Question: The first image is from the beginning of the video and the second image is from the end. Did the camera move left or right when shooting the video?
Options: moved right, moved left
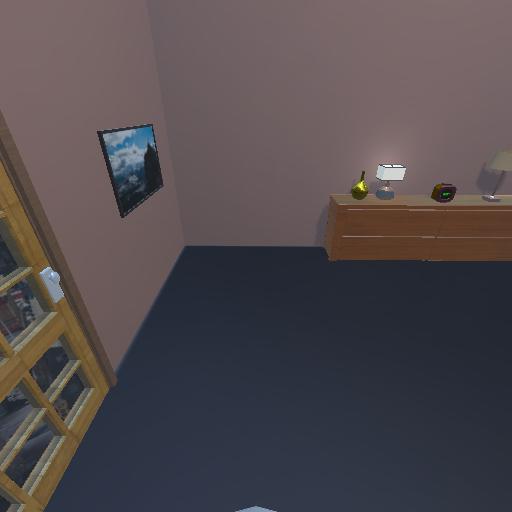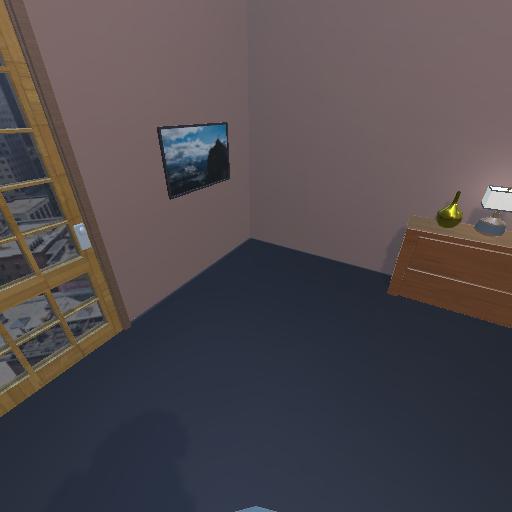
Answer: moved right